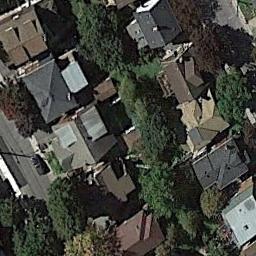
Label: residential